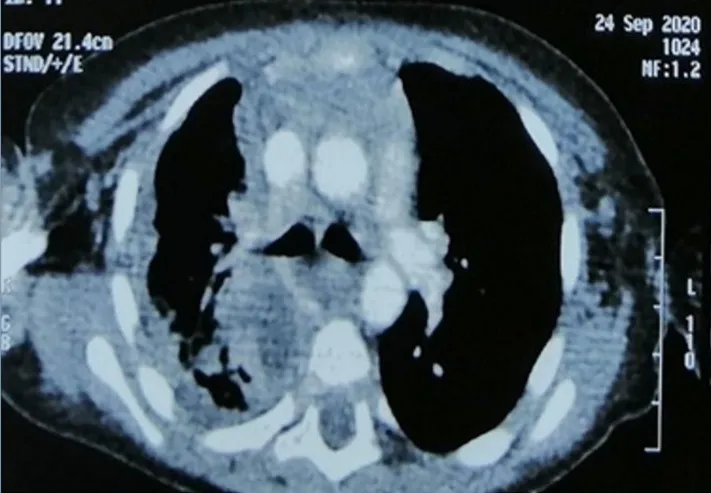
the control thoracic CT scan showing regression of the mediastinal collection and of the pleural empyema.
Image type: radiology (ct)